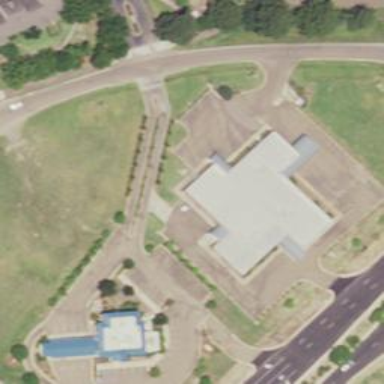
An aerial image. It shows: Clinic building providing healthcare services.